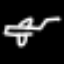
Label: airplane